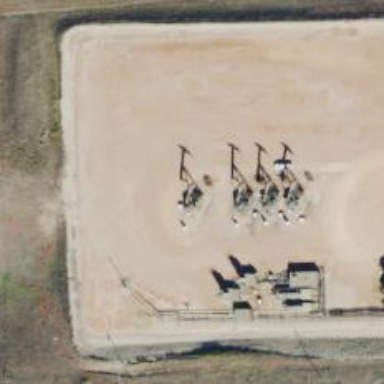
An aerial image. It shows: Petroleum well.